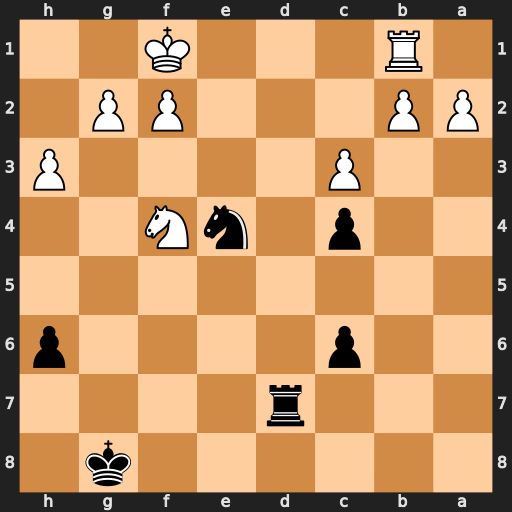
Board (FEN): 6k1/3r4/2p4p/8/2p1nN2/2P4P/PP3PP1/1R3K2
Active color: b
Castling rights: -
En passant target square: -
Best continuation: Nd2+ Ke2 Nxb1